Interaction volume radius: 10 \u00c5
Interaction volume height: 40 \u00c5
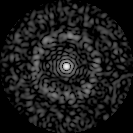
Disorder parameter: 0.8482